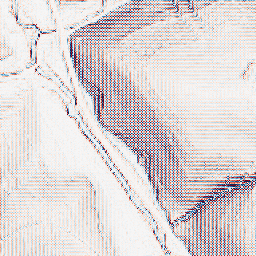
Category: wavelet
Decomposition family: wavelet_dwt
Decomposition parameters: wavelet: haar
level: 1
Upsampling method: sinc_blackman
Upsampling parameters: scale: 8
kernel_size: 16
Upsampling scale: 8